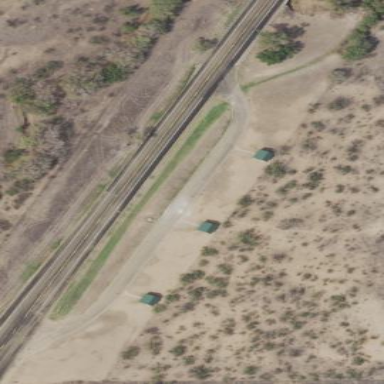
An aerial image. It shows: Rest area on the road.